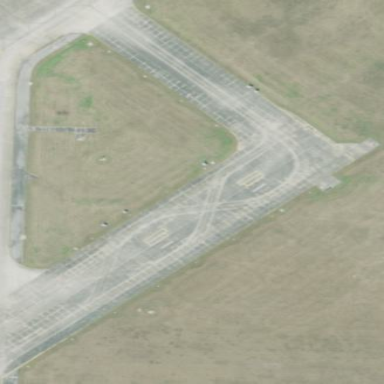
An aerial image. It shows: Paved apron at the airport.